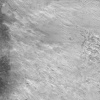
Atmospheric dust classification: not_dusty